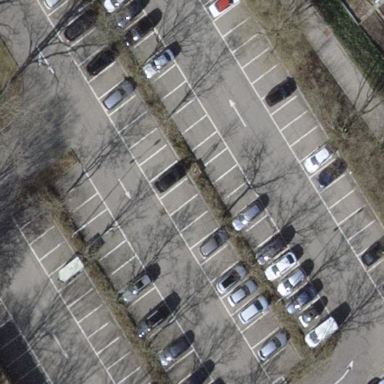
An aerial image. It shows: Parking area with asphalt surface.